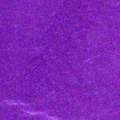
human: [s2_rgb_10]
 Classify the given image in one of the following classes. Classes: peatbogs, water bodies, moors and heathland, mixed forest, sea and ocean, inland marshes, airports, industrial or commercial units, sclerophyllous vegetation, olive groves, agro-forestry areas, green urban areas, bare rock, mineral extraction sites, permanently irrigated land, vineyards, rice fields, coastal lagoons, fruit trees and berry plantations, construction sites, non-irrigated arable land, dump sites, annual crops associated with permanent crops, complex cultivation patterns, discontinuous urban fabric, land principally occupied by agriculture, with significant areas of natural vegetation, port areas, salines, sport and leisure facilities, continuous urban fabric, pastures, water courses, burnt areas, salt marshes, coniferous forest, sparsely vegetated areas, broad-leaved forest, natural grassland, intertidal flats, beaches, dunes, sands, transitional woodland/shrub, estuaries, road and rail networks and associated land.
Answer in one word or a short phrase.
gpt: sea and ocean